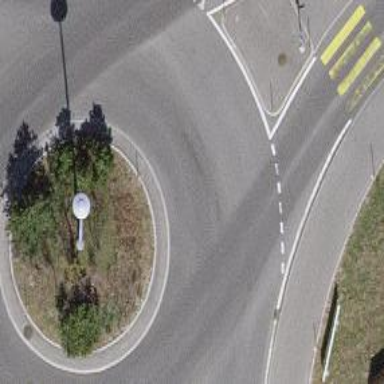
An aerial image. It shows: Roundabout on primary highway.